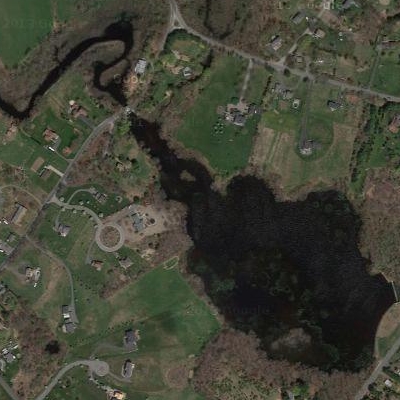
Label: RiverLake